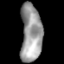
Tissue: lung
Cell type: Others
Senescence score: 0.1972
Nuclear area (px): 1198
Mean DAPI intensity: 154.263